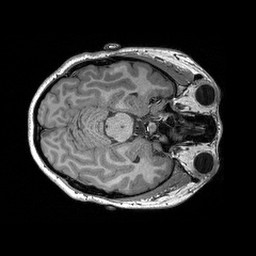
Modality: T1w
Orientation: axial
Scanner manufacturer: siemens
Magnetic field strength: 3 T
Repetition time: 2.3 s
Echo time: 0.00298 s